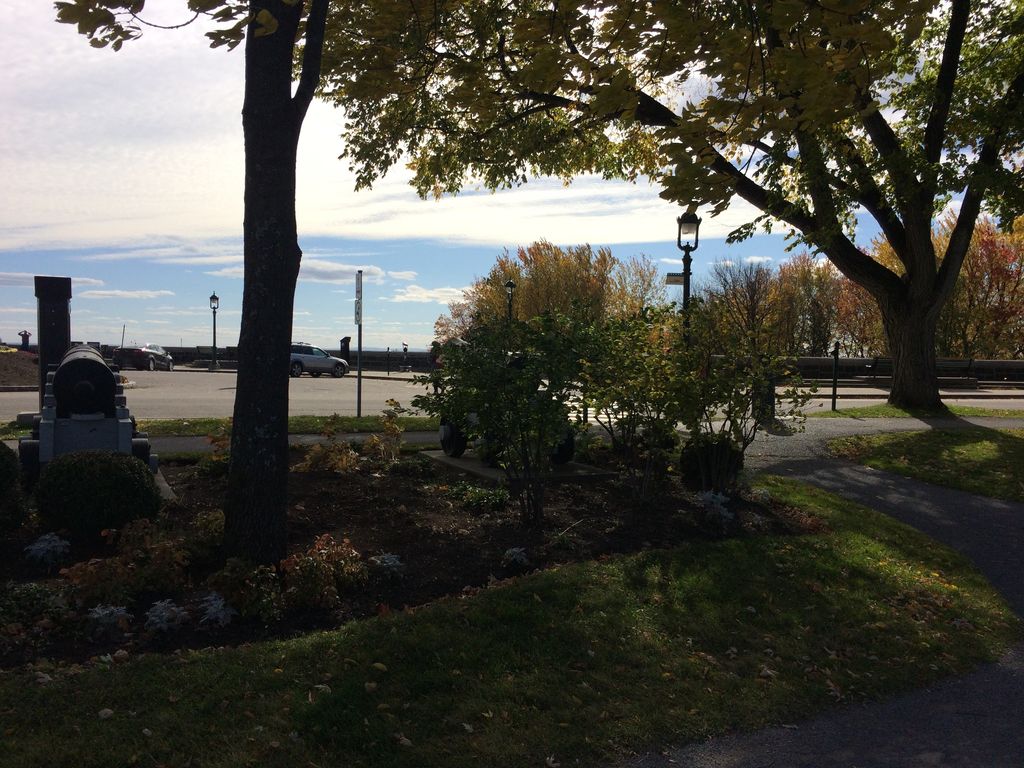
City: quebec_city